Interaction volume radius: 10 \u00c5
Interaction volume height: 35 \u00c5
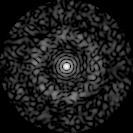
Disorder parameter: 0.8373